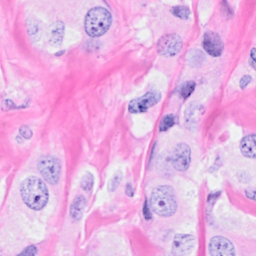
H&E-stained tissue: Breast